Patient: sex M, age 45
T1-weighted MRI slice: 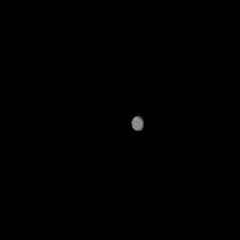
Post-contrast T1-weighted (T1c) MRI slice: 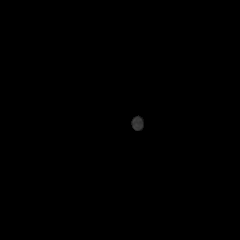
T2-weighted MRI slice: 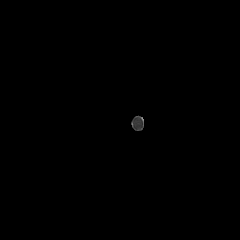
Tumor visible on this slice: no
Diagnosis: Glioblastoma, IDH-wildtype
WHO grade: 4